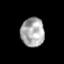
Tissue: skin
Cell type: Epithelial cells
Senescence score: 0.2635
Nuclear area (px): 665
Mean DAPI intensity: 171.421